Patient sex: M
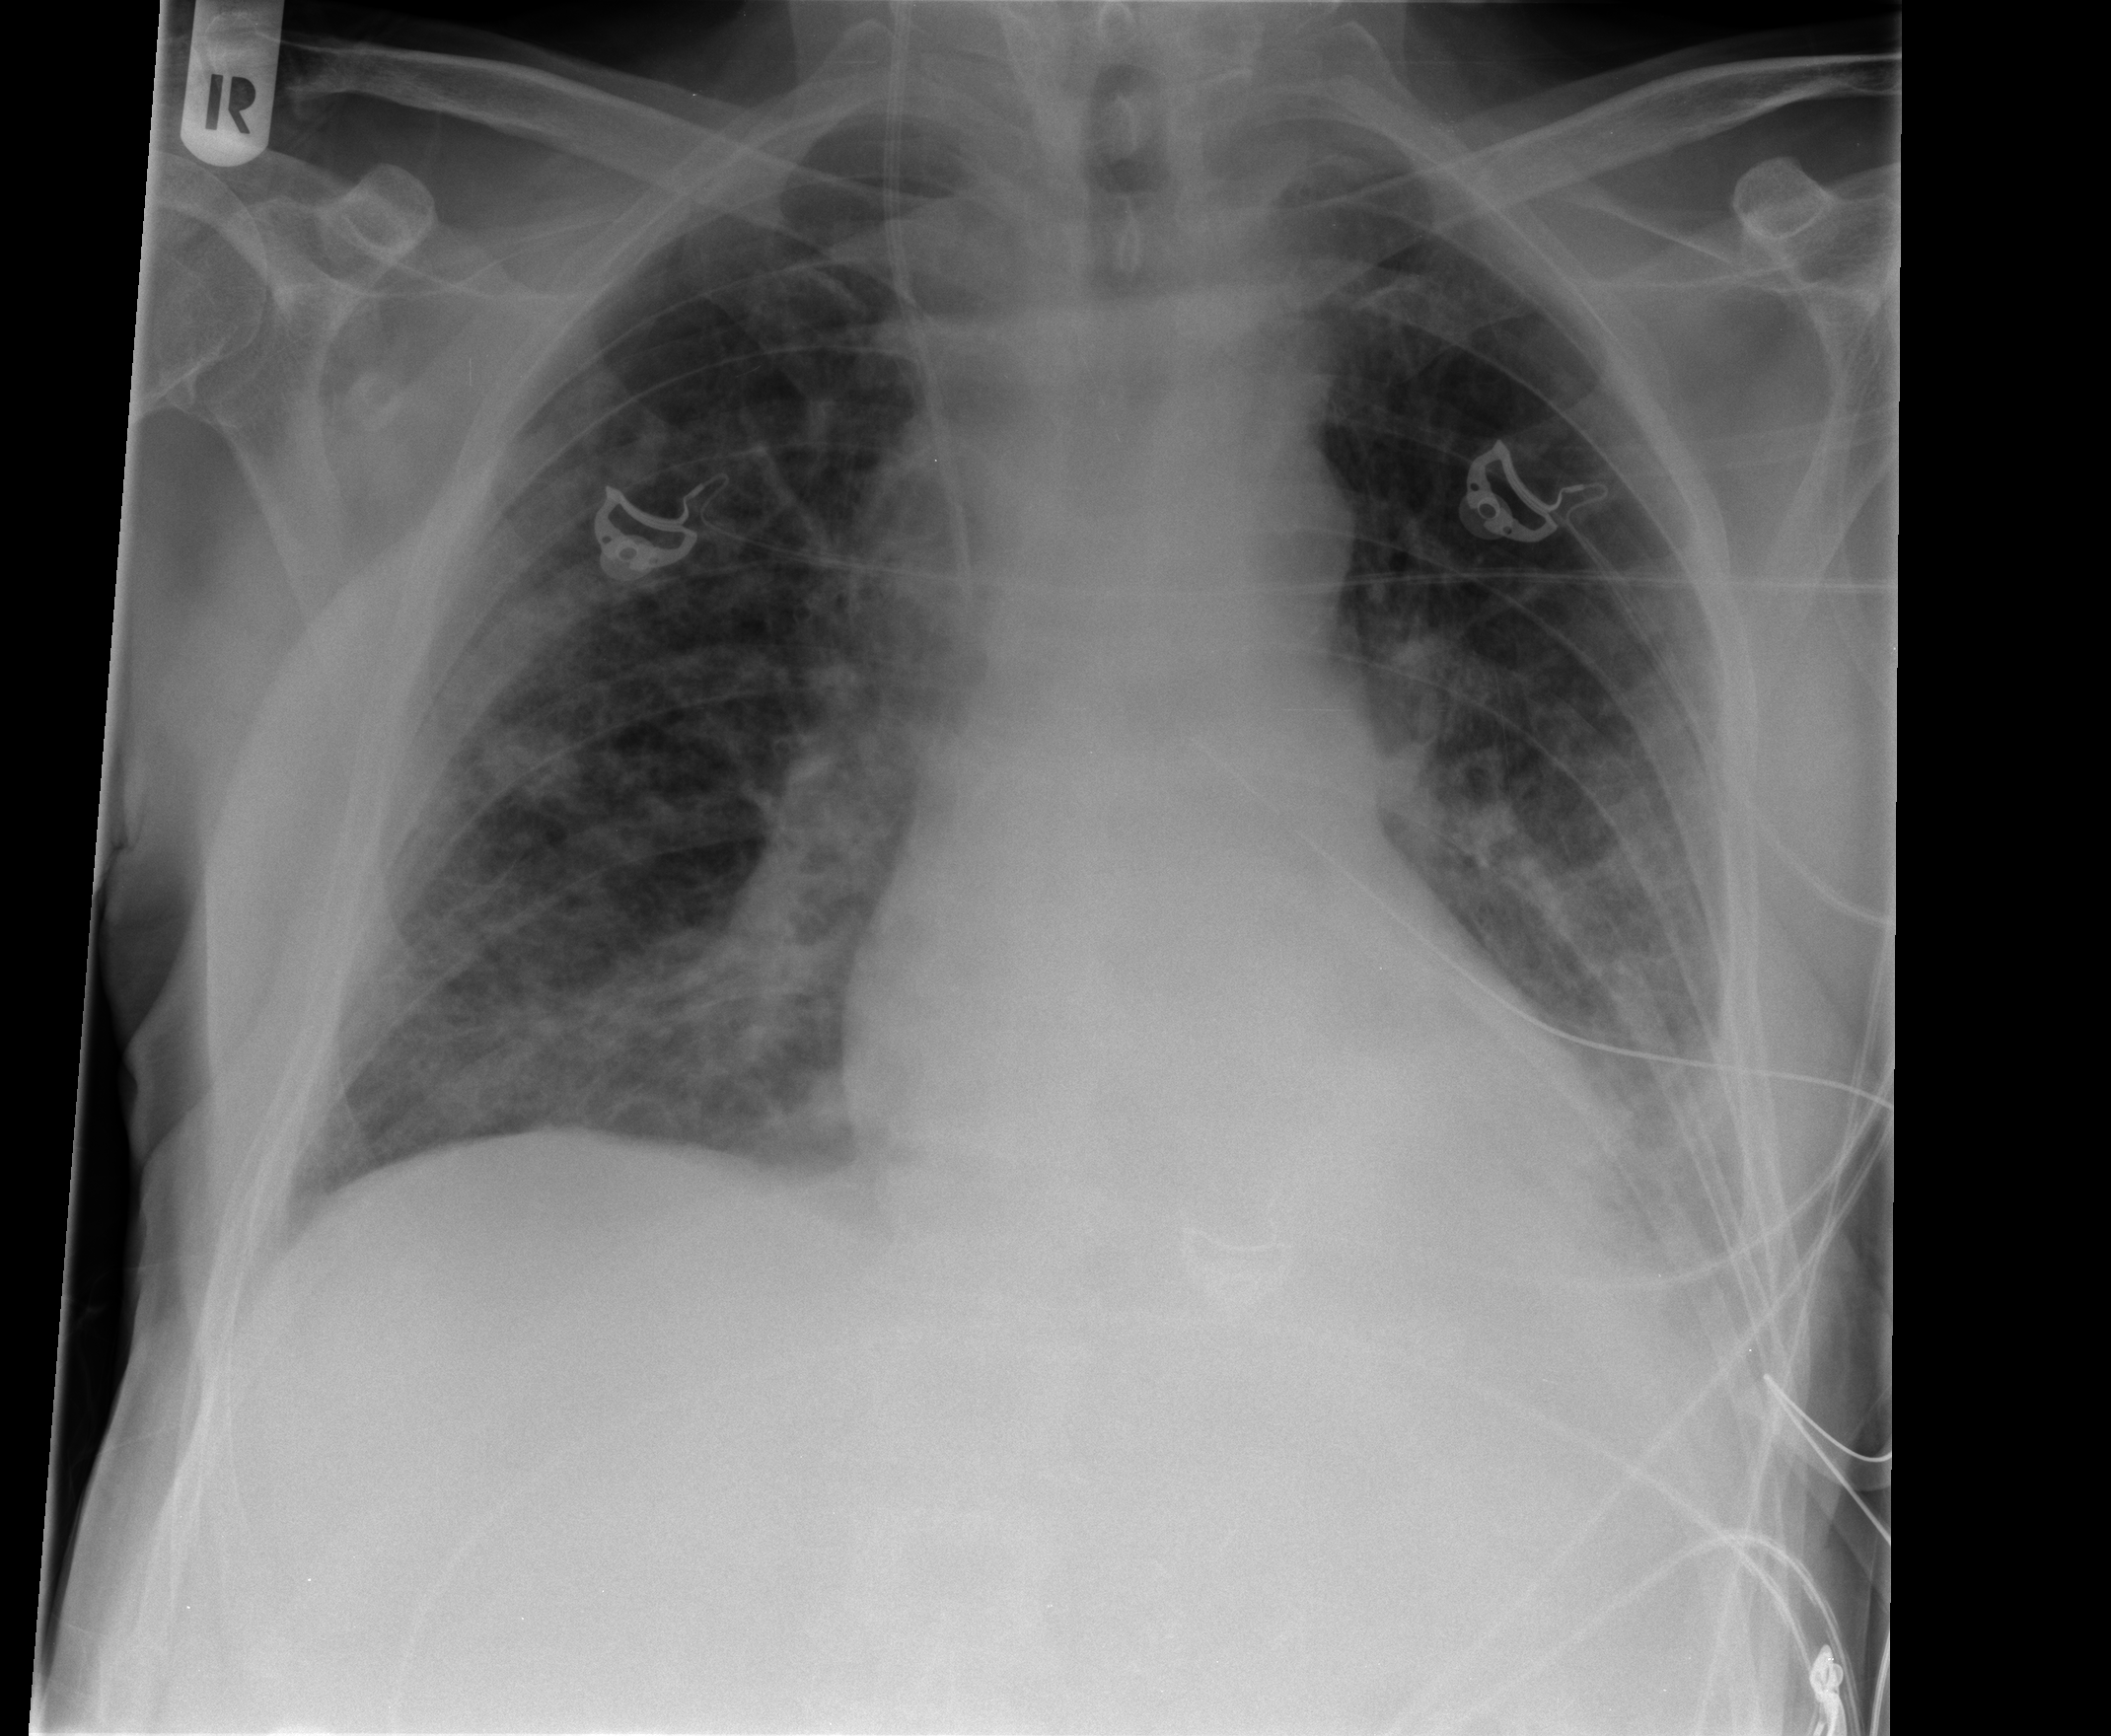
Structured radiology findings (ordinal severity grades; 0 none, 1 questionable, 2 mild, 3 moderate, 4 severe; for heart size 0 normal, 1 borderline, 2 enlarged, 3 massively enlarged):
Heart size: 1
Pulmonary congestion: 2
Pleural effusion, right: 1
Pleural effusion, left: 1
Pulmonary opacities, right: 2
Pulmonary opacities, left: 2
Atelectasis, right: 2
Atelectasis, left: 2